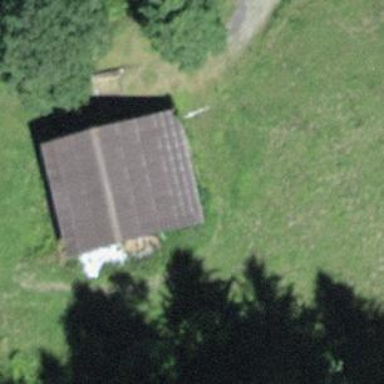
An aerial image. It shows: Barn.